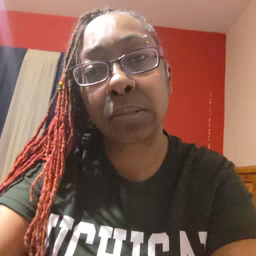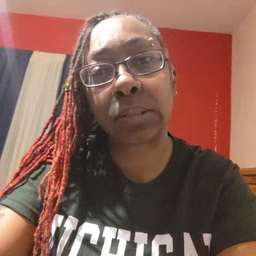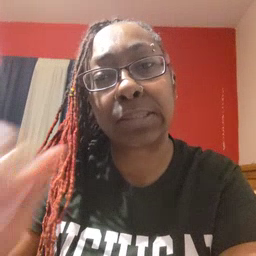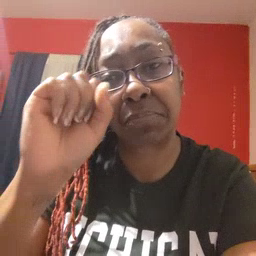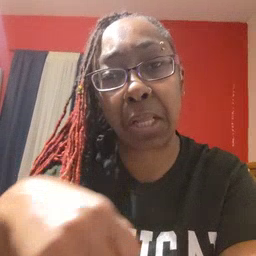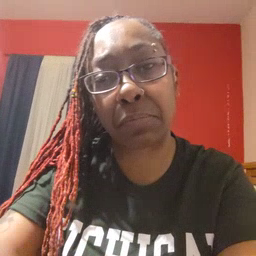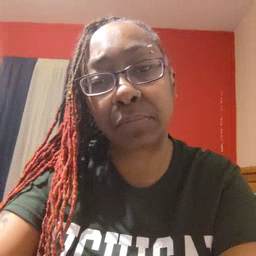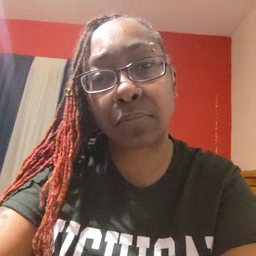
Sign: can